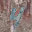
Label: 4